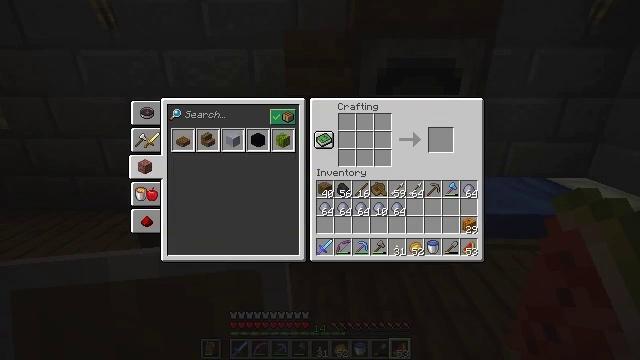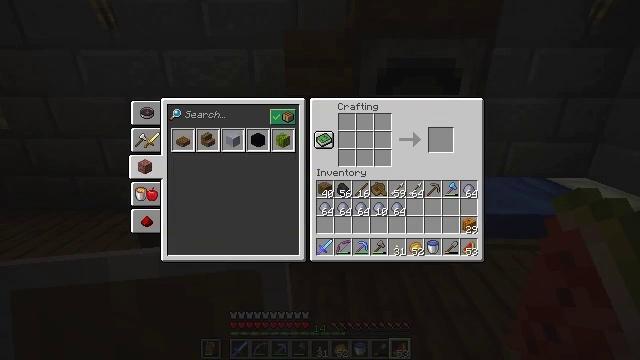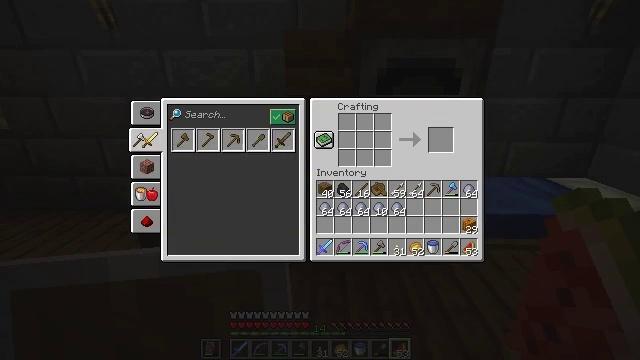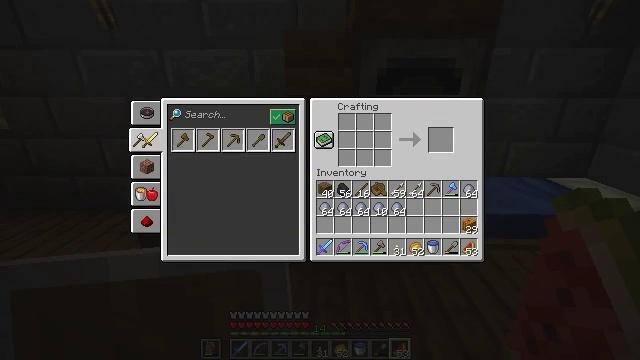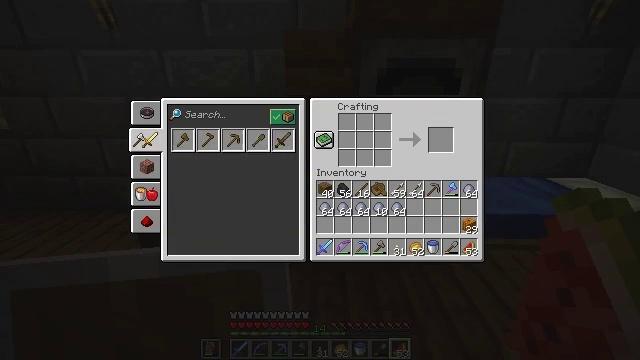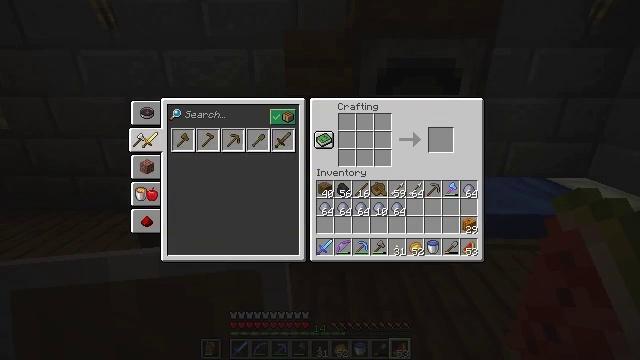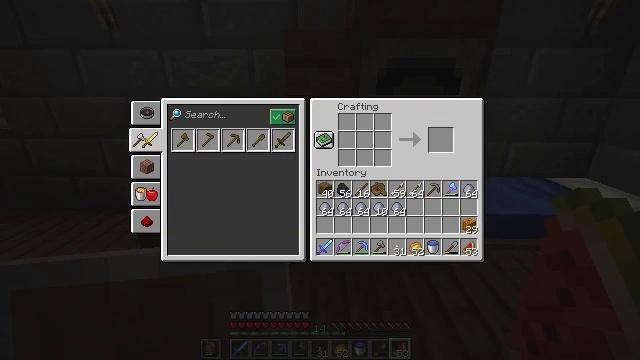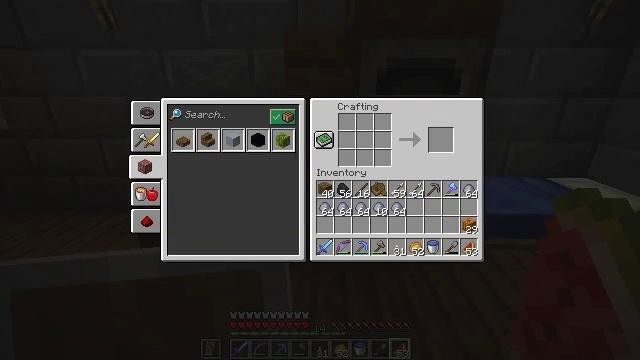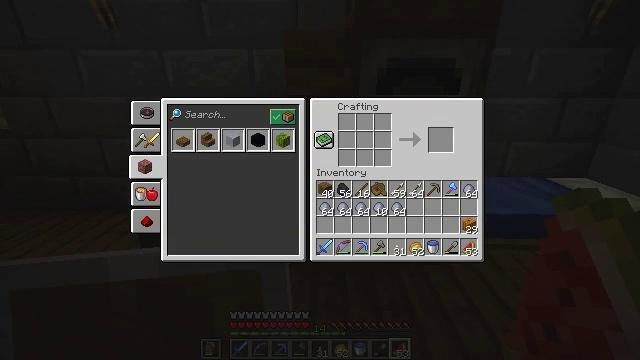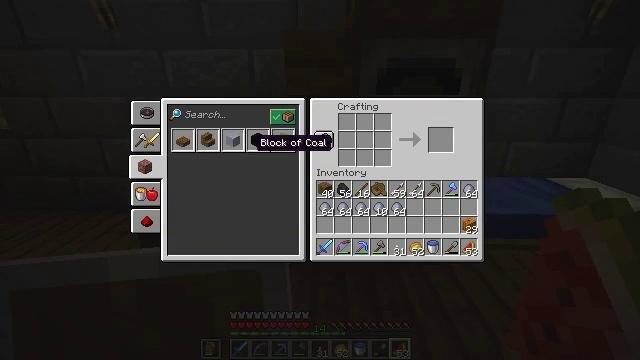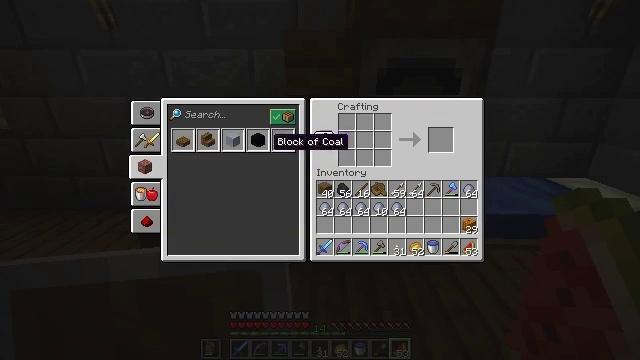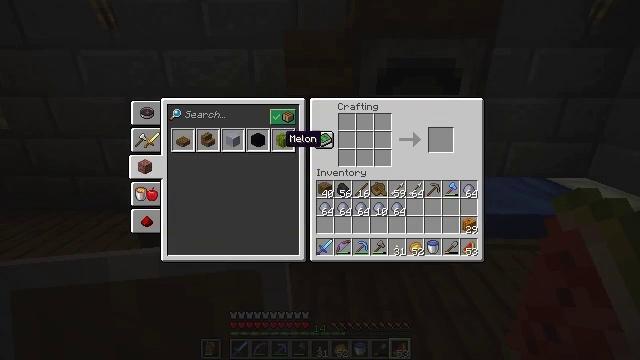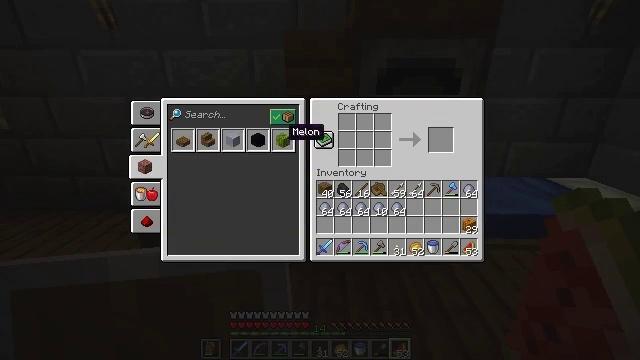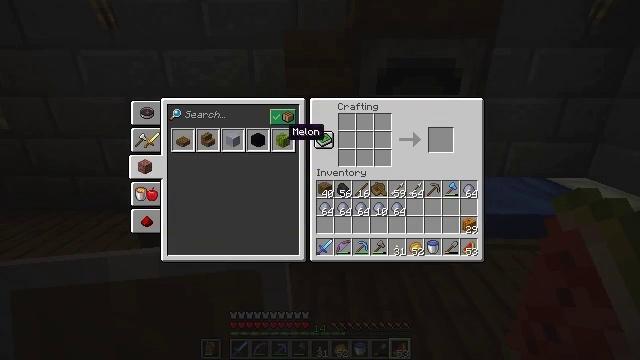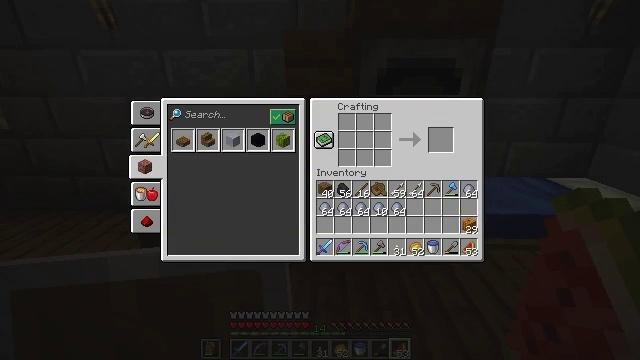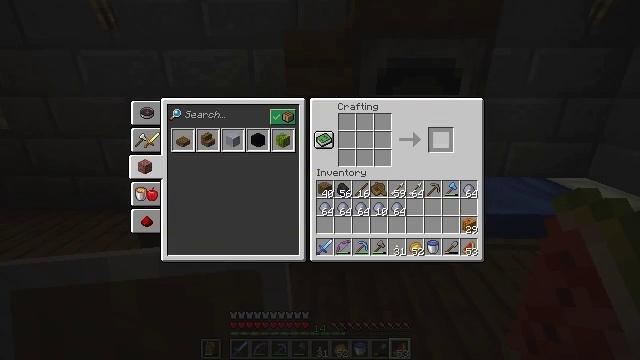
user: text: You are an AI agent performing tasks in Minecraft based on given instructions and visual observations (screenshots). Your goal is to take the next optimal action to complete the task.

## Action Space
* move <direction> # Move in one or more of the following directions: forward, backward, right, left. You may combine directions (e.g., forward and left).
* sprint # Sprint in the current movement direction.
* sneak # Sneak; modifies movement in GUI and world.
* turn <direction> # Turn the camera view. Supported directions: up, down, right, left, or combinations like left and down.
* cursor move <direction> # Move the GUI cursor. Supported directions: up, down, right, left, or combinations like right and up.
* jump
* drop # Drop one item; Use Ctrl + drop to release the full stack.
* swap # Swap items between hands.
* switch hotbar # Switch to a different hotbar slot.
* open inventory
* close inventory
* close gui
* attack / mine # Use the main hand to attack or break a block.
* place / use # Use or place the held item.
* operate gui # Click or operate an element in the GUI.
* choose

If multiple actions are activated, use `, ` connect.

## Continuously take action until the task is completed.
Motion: motion action
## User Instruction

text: Craft a melon.
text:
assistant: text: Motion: cursor move right and up
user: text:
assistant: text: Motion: operate gui
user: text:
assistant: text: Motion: operate gui
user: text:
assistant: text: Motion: no_op
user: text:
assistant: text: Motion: cursor move down
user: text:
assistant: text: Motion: cursor move down
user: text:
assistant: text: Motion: operate gui
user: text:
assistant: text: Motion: operate gui
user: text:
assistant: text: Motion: sneak, cursor move right and up
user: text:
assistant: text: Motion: sneak, cursor move right
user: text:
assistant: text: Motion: sneak, cursor move right
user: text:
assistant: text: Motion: sneak, cursor move up
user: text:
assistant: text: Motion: sneak, operate gui
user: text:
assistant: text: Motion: sneak, cursor move right, operate gui
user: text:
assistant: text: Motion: sneak, cursor move right
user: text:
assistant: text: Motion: sneak, cursor move right
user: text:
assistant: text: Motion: sneak
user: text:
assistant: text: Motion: sneak
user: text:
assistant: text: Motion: sneak, cursor move left
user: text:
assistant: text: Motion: sneak, cursor move left, operate gui
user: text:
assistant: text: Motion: sneak, operate gui
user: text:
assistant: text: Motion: sneak
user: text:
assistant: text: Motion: sneak
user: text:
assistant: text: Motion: sneak
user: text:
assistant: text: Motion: no_op